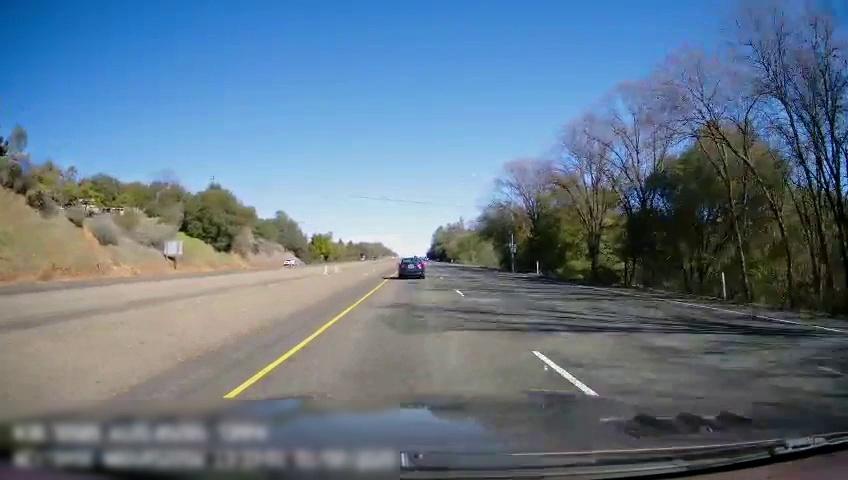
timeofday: Day
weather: Sunny
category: Drivable Space
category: Drivable Space
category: Vehicles | SUV
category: Vehicles | Car
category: Lanes | Current Lane
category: Lanes | Current Lane
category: Lanes | Alternate Lane
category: Lanes | Alternate Lane